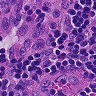
Metastatic tissue present: yes